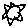
Label: sun